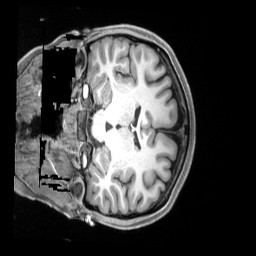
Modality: T1w
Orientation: coronal
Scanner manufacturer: siemens
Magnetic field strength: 3 T
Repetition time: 2.5 s
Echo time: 0.00218 s